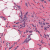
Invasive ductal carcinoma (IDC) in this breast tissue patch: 1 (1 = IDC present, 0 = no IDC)